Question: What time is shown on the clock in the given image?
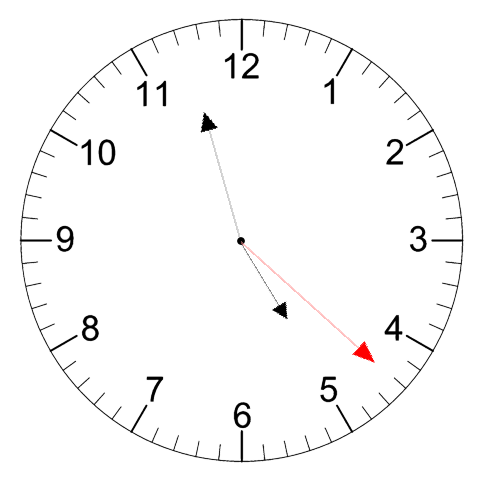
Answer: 04:57:22